Question: This suppose to be a portrait view.... but it is kind of a mixed view. I tried many skins and nothing helps. I also tried using landscape skins but they apper the same.

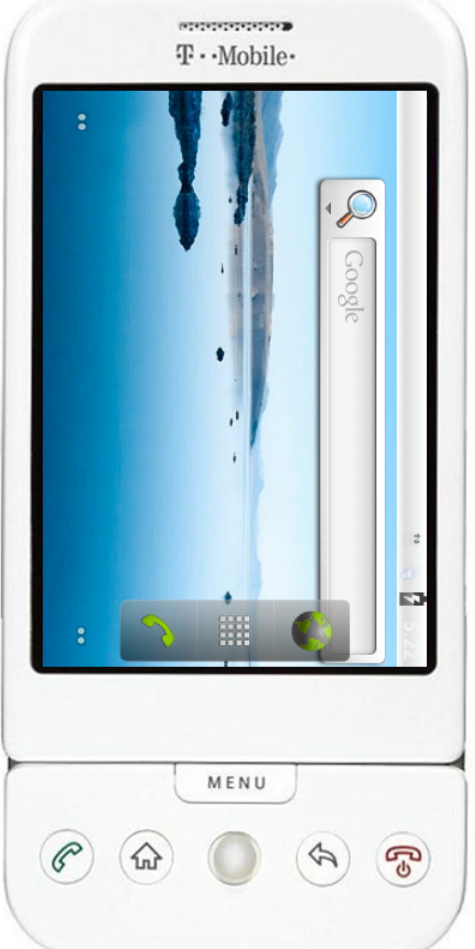
Answer: I didn't solve it yet but I just tried a sample project from the android SDK samples library and it worked perfectlly.
In a few days I'll know more about android dev and I hope I'll understand what happened here...